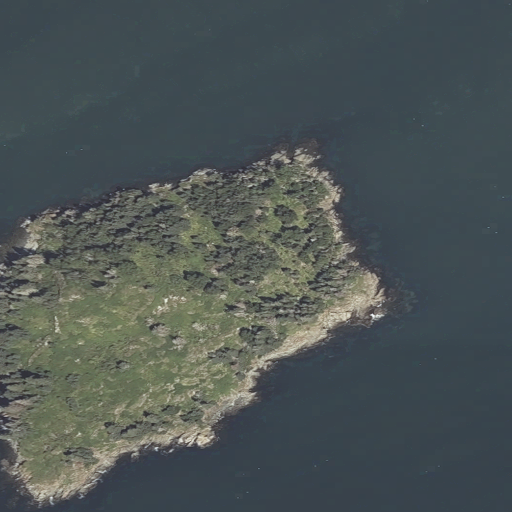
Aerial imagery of island in Maine named Bald Island containing open water, mixed forest, herbaceous wetlands, grassland, and evergreen forest